Field crop: maize
Growth stage: 2
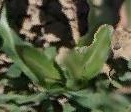
Species: maize